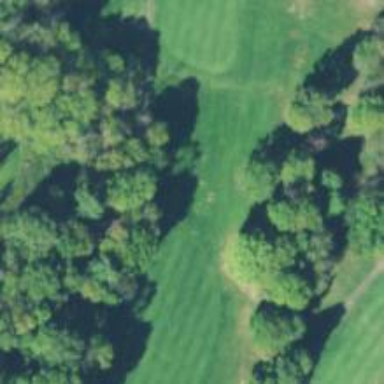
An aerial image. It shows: Path for both roads and golfers.